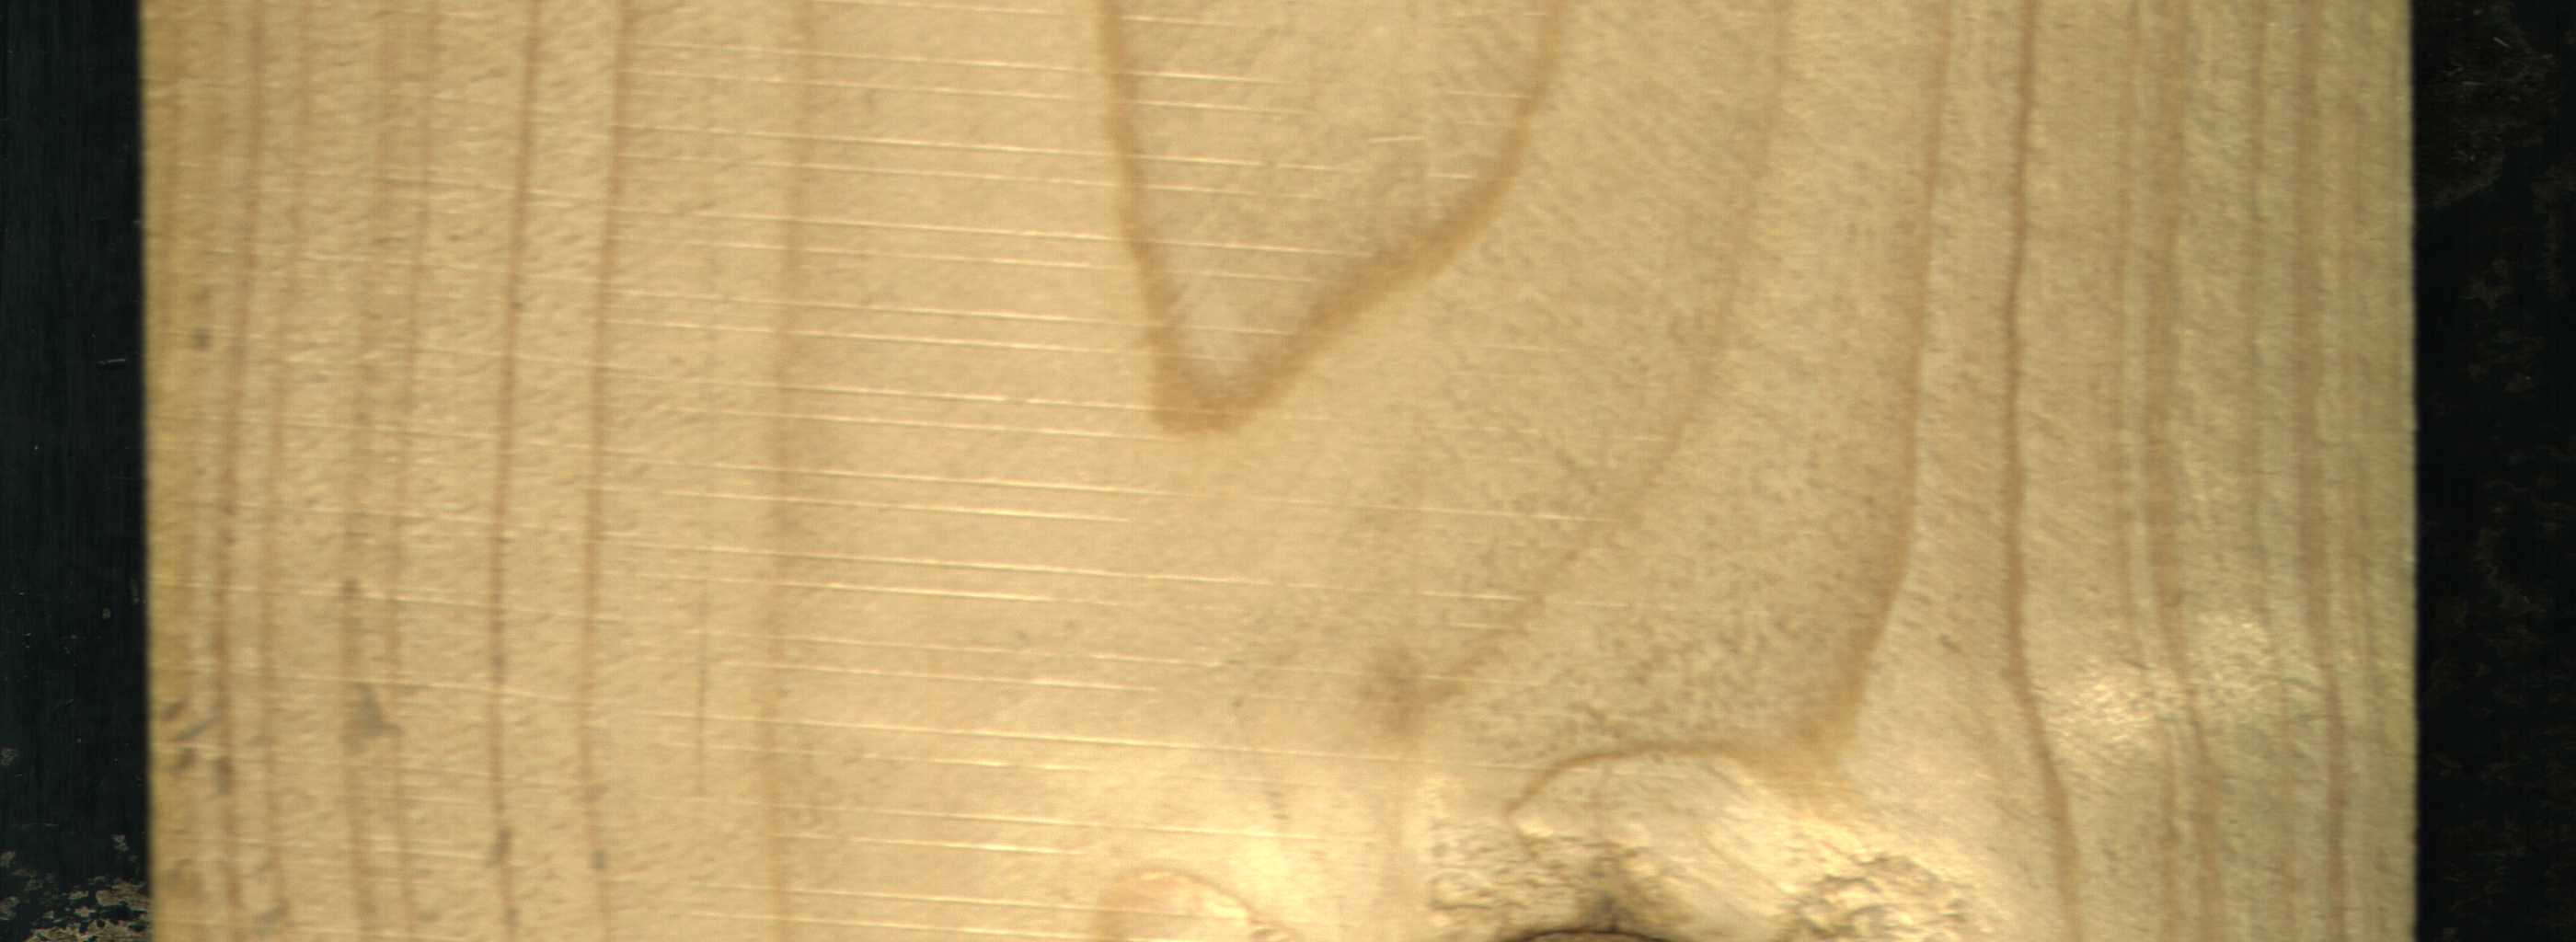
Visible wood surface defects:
Dead_Knot